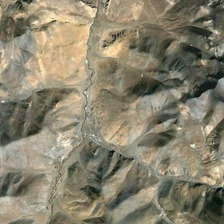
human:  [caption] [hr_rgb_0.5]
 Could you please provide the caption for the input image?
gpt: it is a piece of irregular khaki mountain .

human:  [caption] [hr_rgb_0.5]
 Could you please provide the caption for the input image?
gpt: it is a piece of irregular khaki mountain .

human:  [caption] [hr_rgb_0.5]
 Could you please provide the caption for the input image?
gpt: it is a piece of irregular khaki mountain .

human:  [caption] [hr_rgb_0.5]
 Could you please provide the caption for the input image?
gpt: it is a piece of irregular khaki mountain .

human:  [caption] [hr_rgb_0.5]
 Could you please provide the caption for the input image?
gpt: it is a piece of irregular khaki mountain .